Question: Here's a quick mockup of a layout that I'd like to build:

How would you do this? I've been playing around with flexbox-based solutions for a bit, but I haven't been able to make it work yet.
Some additional caveats:
- - ''-
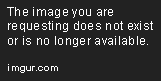
Answer: Check this StackBlitz: <URL>
In the example I'm using flexbox. If you change the size of the browser window you will see how the icons break down into the next line (responsive).
HTML file:
'''
<div class="container">
<div class="item">
<span class="fa-stack fa-4x">
<i class="fa fa-circle fa-stack-2x icon-background"></i>
<i class="fa fa-lock fa-stack-1x"></i>
</span>
<p>Description</p>
</div>
<div class="item">
<span class="fa-stack fa-4x">
<i class="fa fa-circle fa-stack-2x icon-background"></i>
<i class="fa fa-lock fa-stack-1x"></i>
</span>
<p>Description</p>
</div>
<div class="item">
<span class="fa-stack fa-4x">
<i class="fa fa-circle fa-stack-2x icon-background"></i>
<i class="fa fa-lock fa-stack-1x"></i>
</span>
<p>Description</p>
</div>
<div class="item">
<span class="fa-stack fa-4x">
<i class="fa fa-circle fa-stack-2x icon-background"></i>
<i class="fa fa-lock fa-stack-1x"></i>
</span>
<p>Description</p>
</div>
</div>
'''
CSS file:
'''
.container {
display: flex;
flex-direction: row;
flex-wrap: wrap;
justify-content: space-between;
}
.item {
display: flex;
flex-direction: column;
align-items: center;
}
.icon-background {
color: #c0ffc0;
}
'''